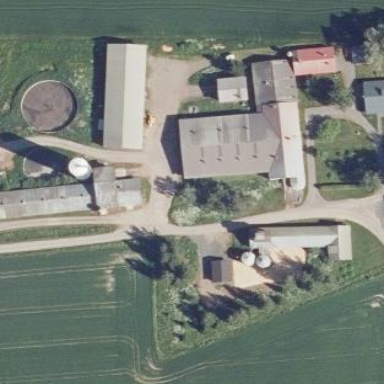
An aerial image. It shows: Farmyard area.